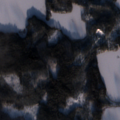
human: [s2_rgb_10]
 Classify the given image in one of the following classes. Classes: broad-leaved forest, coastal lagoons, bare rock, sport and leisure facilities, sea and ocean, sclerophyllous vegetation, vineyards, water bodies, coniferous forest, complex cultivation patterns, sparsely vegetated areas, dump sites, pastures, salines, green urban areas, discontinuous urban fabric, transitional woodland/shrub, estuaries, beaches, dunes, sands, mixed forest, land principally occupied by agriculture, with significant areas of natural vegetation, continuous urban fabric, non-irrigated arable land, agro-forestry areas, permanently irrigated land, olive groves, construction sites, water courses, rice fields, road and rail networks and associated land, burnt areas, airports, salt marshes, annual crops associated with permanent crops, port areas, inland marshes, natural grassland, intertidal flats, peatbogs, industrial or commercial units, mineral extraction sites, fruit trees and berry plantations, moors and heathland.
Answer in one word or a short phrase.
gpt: coniferous forest, water bodies